Question: I have a slight algorithmic problem. I think I miss something but can't exactly figure out what.
I want to walk to a tree containing strings and get out with a unique string.
Here is a graphical example of a tree I would like to parse.

My trees would have three different types of elements :
- - -
I would like to end up with something like this :
'''
"LEAF QO LEAF BE LEAF QO LEAF "
'''
For now, I use a recursive method: I check the current element of the tree, and re run the method on its children depending on the type of elements I have. For each step I would populate my final string.
public class SingleTest {
static String[] booleanElements = {"or", "and", "not"};
'''
public static void main(String[] args) throws Exception {
CommonTree tree = (CommonTree)parser.parse().getTree();
if(true){
String where = "";
printWhere(tree, where);
System.out.println(where);
}
}
/*
* Print to where tests
*/
public static boolean isBooleanElement(CommonTree t){
return Arrays.asList(booleanElements).contains(t.toString().toLowerCase());
}
public static String printWhere(CommonTree t, String where){
//---------------------
// Checking node type
//---------------------
// Boolean Element
if (isBooleanElement(t)){
// Continue parsing the tree
for ( int i = 0; i < t.getChildCount(); i++ ) {
printWhere((CommonTree)t.getChild(i), where+ "BE");
}
}
// Last element of tree (LEAF)
else if(t.getChildCount() == 0 ){
where = where + "LEAF";
}
// query operator
else{
// Continue parsing the tree
for ( int i = 0; i < t.getChildCount(); i++ ) {
printWhere((CommonTree)t.getChild(i), where + "QO");
}
}
//---------------------
return where;
}
'''
My problem is that this code :
'''
String where = "";
System.out.println(printWhere(tree, where));
'''
returns "" (Which is logical due to my implementation).
So my question is, how can I get to have a non void string as final output ?
Hope this is clear enough
Thank you for your help
The problem was (as expected) due to my lack of experience with recursion.
Here is my final code :
'''
public static String printWhere(CommonTree t, String where){
//---------------------
// Checking node type
//---------------------
// Boolean Element
if (isBooleanElement(t)){
// Continue parsing the tree
for ( int i = 0; i < t.getChildCount(); i++ ) {
where = printWhere((CommonTree)t.getChild(i), where) + "BE";
}
}
// Last element of tree (LEAF)
else if(t.getChildCount() == 0 ){
where = where + "LEAF";
}
// query operator
else{
// Continue parsing the tree
for ( int i = 0; i < t.getChildCount(); i++ ) {
where = printWhere((CommonTree)t.getChild(i), where ) + "QO";
}
}
//---------------------
return where;
}
'''
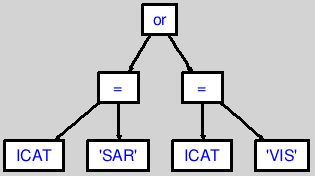
Answer: The problem is that you method 'printWhere' does not return anything! You're appending the value to new 'where' string, but since Java passes parameters by value, this newly created string is thrown away when you leave the method.
Make this method return string and return 'where' at the end of it. Then, concatenate the result of a recursive call with the string from the above level. That's how recursion works.